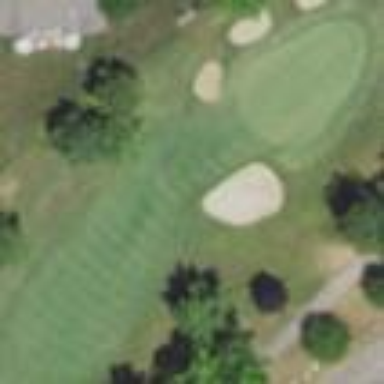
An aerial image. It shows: Grassy area designated as golf fairway.